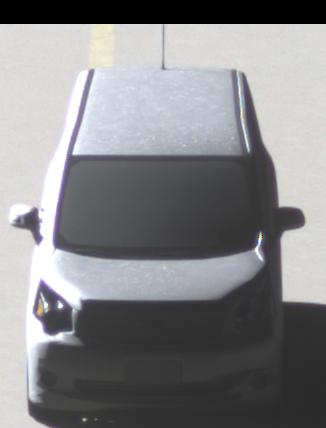
Make: Toyota
Model: Noah
Detailed model: Voxy R70G
Model produced from: 2007
Model produced until: 2013
Doors: 5
Color: white
Road condition: dry road
Daytime: midday
Contrast: high contrast